Field crop: tomato
Growth stage: 1
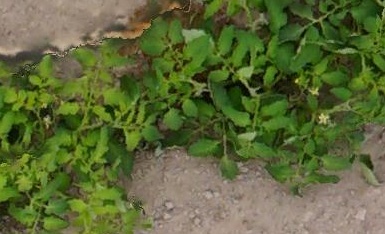
Species: tomato